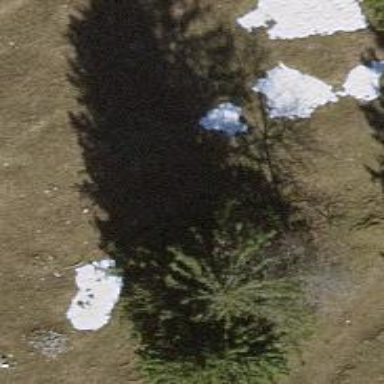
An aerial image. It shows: Single tag "natural: tree."